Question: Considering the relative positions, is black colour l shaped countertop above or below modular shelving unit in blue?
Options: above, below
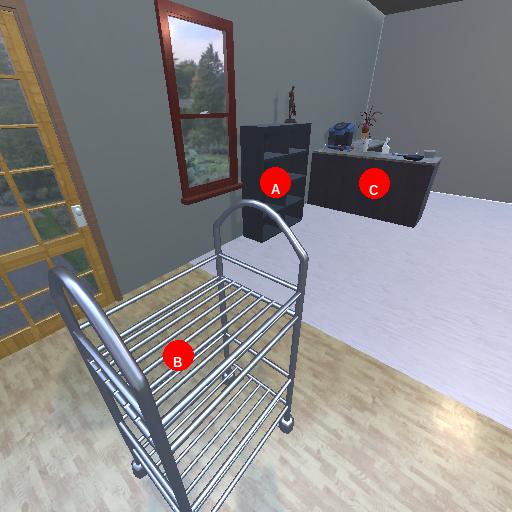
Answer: above